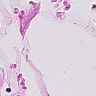
Metastatic tissue present: no